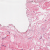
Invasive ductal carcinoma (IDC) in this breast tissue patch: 0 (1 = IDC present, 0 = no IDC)